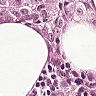
Metastatic tissue present: yes